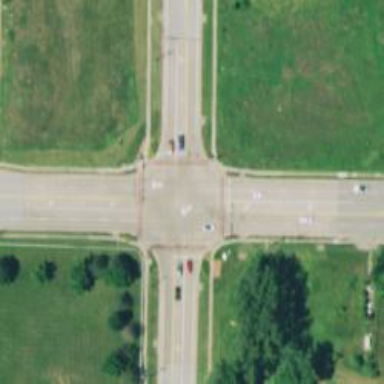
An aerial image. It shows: Crossing on the road.